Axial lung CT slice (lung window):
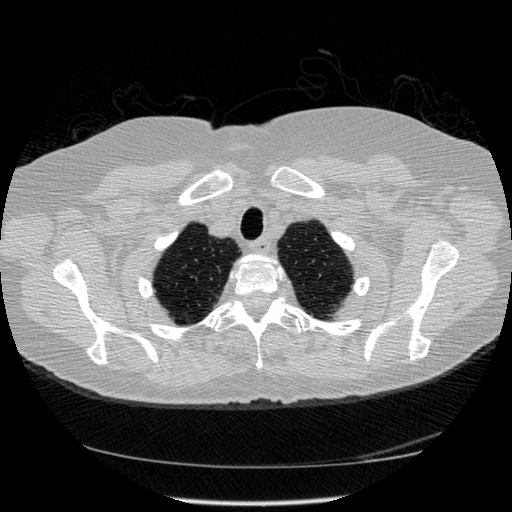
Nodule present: no